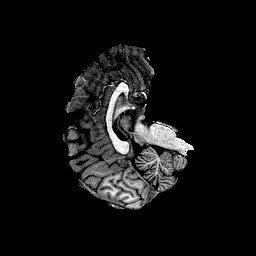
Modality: T1w
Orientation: axial
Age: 23
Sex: female
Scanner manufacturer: ge
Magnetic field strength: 3 T
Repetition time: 7.66 s
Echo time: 0.003476 s